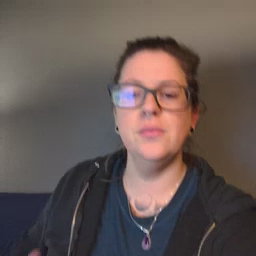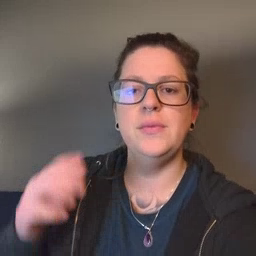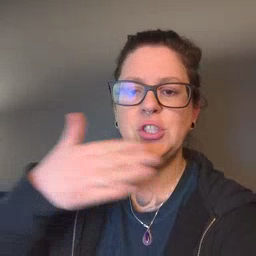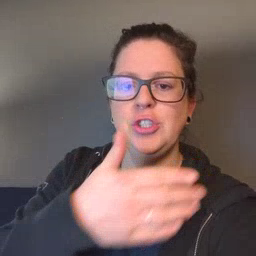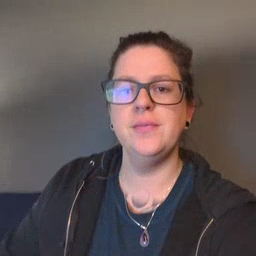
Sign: fish